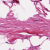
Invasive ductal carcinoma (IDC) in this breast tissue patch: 0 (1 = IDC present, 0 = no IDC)